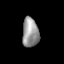
Tissue: skin
Cell type: Epithelial cells
Senescence score: 0.9201
Nuclear area (px): 465
Mean DAPI intensity: 153.301